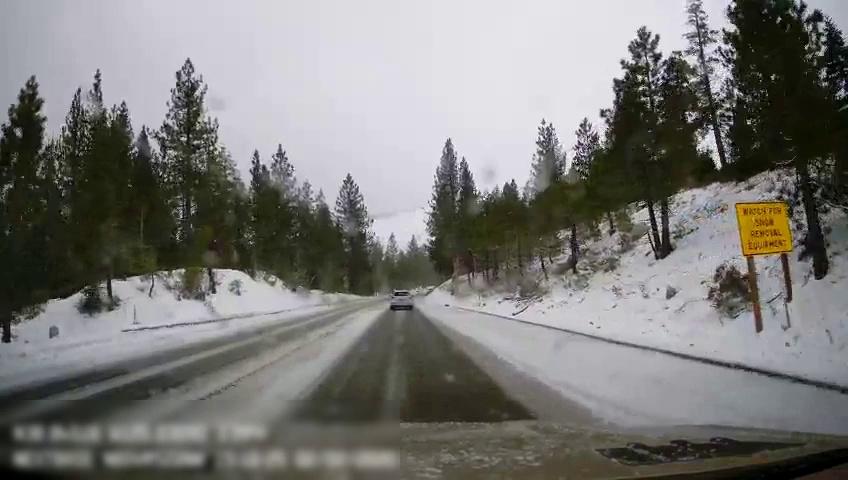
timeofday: Day
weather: Snowy
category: Drivable Space
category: Vehicles | SUV
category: Lanes | Opposite Lane
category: Traffic | Signs